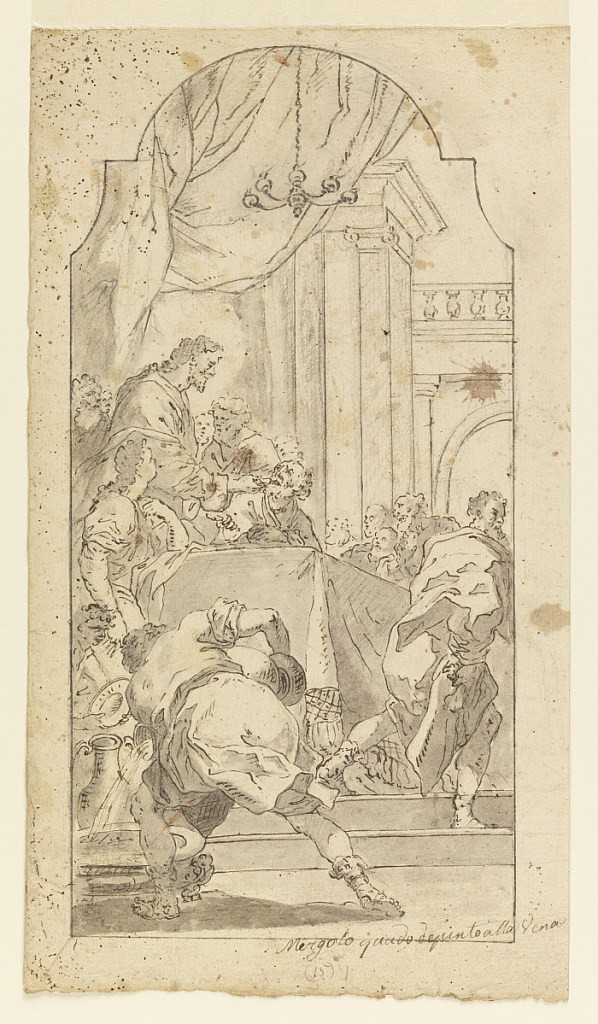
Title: The Last Supper
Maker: Francesco Saverio Mergolo, Italian, 1746–1786
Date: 1746–86
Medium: Brush and wash, pen and ink on paper
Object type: Drawing
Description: Drawings of the side view of Jesus at the Last Supper.  He stands at center left in front of a table and surrounded by his disciples below a man from the rear bends over and pours a liquid out of a jug. Center right: a man walks out.  Above is a chandelier and drapery.